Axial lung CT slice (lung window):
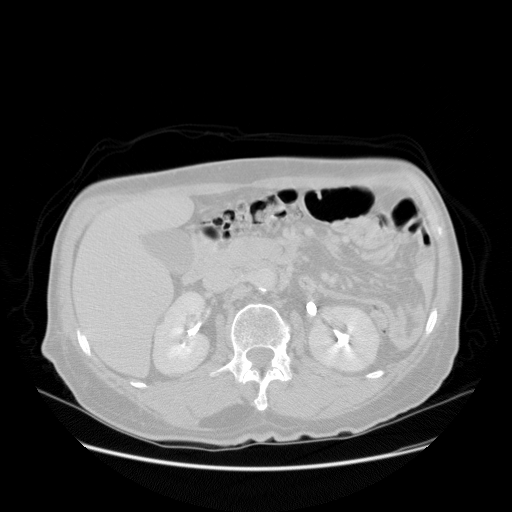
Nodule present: no